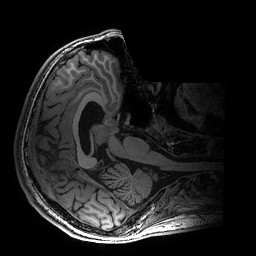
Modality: T1w
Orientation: axial
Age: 20
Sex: male
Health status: healthy
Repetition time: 2.53 s
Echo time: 0.0034 s